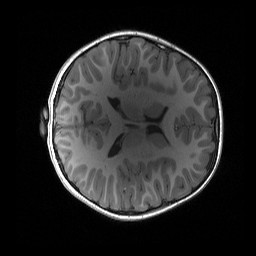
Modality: T1w
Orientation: axial
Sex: female
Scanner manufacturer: siemens
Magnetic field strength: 3 T
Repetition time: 1.9 s
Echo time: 0.00243 s